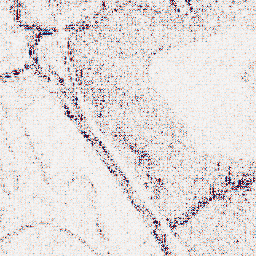
Category: wavelet
Decomposition family: wavelet_reverse_biorthogonal
Decomposition parameters: wavelet: rbio4.4
level: 1
Upsampling method: linear_exact
Upsampling parameters: scale: 8
Upsampling scale: 8